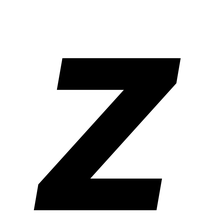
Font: Roboto-Italic_Bold_Italic